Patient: sex M, age 53
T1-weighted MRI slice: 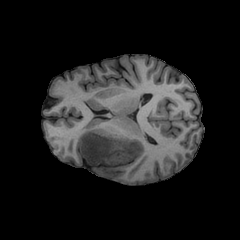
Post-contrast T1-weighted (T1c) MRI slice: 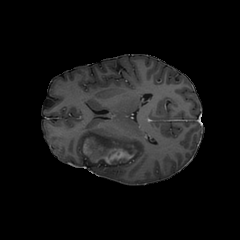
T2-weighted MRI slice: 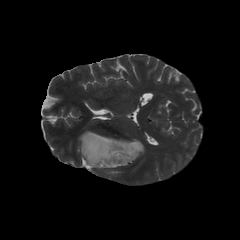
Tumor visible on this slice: yes
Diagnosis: Astrocytoma, IDH-mutant
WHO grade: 4